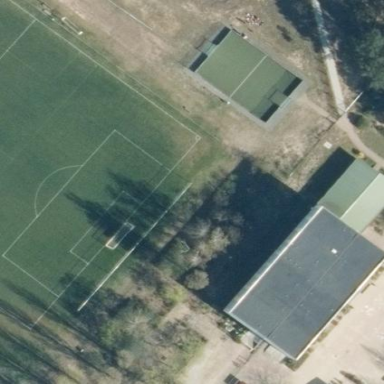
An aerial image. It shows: School building.